Group 1:
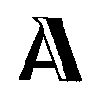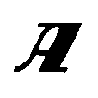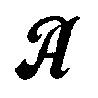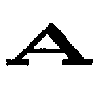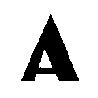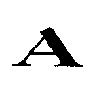
Group 2:
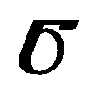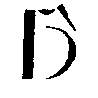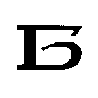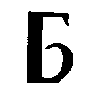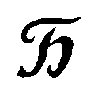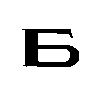
Rule separating the two groups: The letter A vs. the letter Б.
Concepts: specific_shape, specificity
Comments: This is the final problem in Bongard's original collection. It is the only member of the collection that makes reference to human culture. This can be interpreted symbolically as foreshadowing that  computers will be able to perform the various tasks that humans can do.

Another idea introduced by this Bongard Problem is that a Bongard Problem can teach its solution to the solver. (See keyword @teach.) A large pool of examples can be used for training, as is common in machine learning.
Author: Mikhail M. Bongard
Reference: M. M. Bongard, Pattern Recognition, Spartan Books, 1970, p. 247.